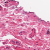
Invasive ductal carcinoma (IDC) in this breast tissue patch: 0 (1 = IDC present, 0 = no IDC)